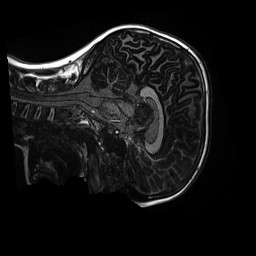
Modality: MP2RAGE
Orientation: sagittal
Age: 10
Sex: male
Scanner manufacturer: siemens
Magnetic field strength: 3 T
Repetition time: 4 s
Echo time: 0.00303 s